Field crop: maize
Growth stage: 2
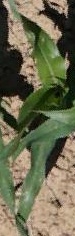
Species: maize